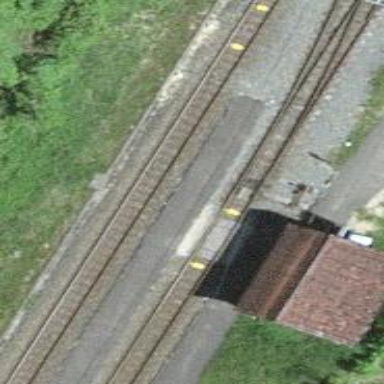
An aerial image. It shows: Platform for public transport with shelter.